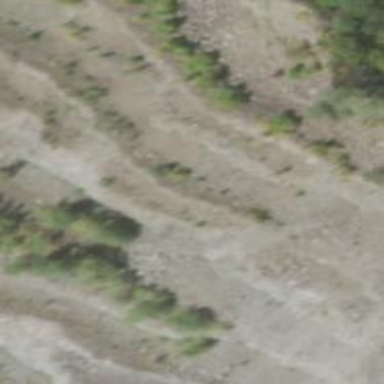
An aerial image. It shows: Quarry area.